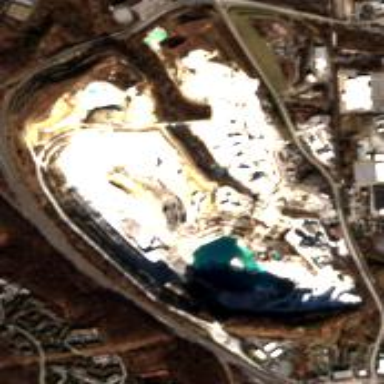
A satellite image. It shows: Quarry that is source of aggregate.